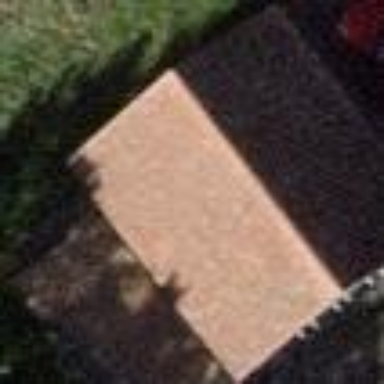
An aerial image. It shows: Garage building.